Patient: sex F, age 57
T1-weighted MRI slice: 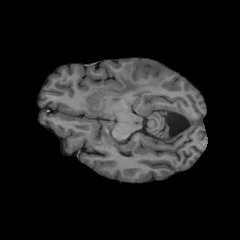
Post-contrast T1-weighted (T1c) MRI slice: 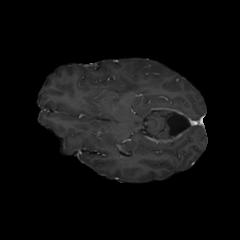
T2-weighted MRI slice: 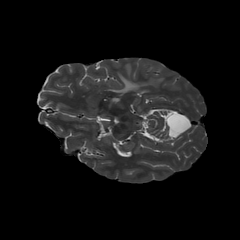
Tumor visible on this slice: yes
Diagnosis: Glioblastoma, IDH-wildtype
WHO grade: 4